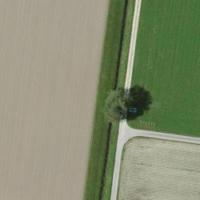
EUNIS habitat code: 52
Species observed at this site:
Lysimachia vulgaris